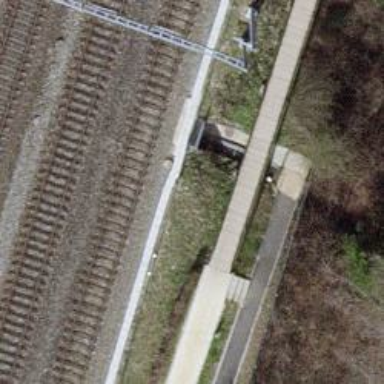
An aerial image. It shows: Footway on bridge.